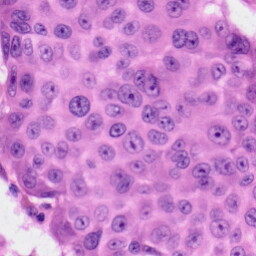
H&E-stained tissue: Skin